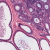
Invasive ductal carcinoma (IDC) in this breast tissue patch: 0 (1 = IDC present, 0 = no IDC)